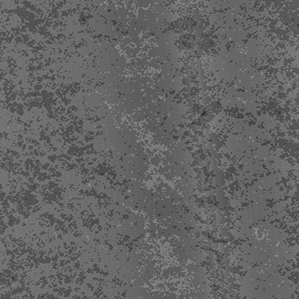
Label: frost